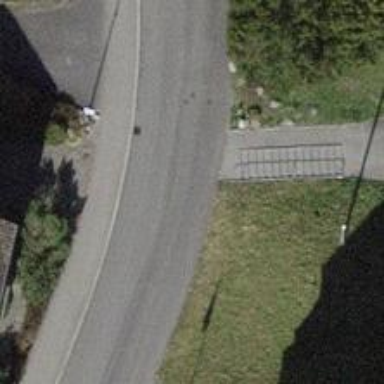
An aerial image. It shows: Road with steps.